Interaction volume radius: 5 \u00c5
Interaction volume height: 10 \u00c5
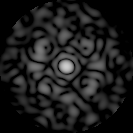
Disorder parameter: 0.8543